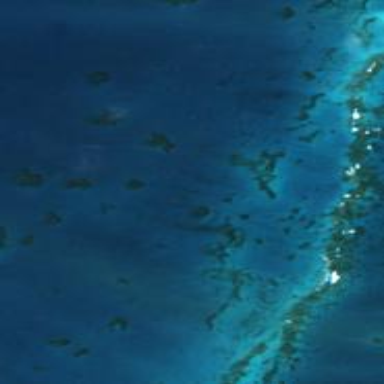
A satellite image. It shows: Beautiful reef in its natural state.